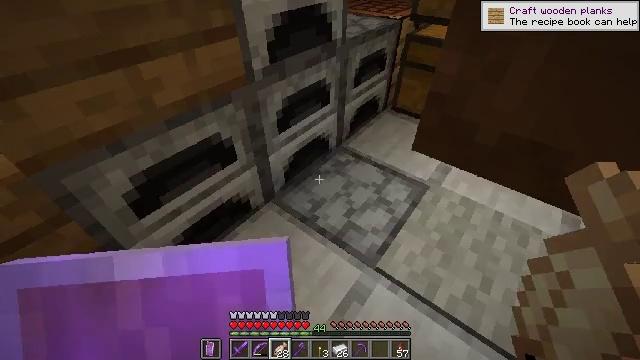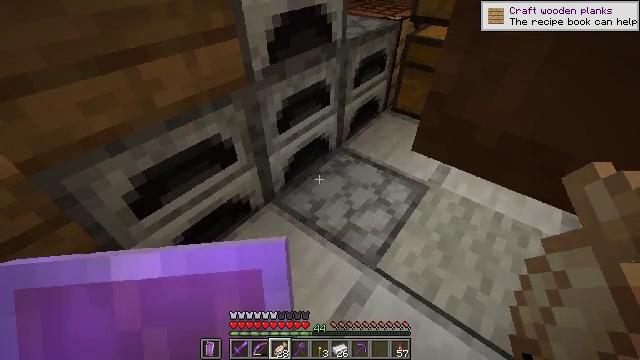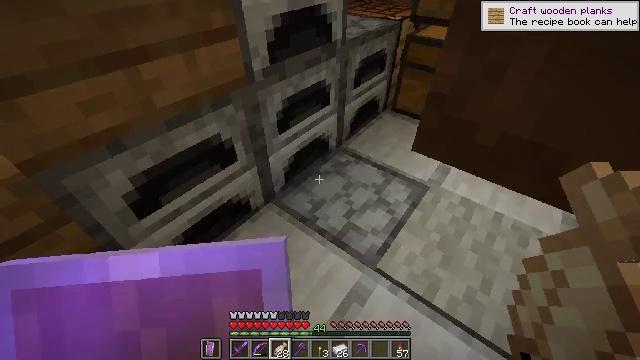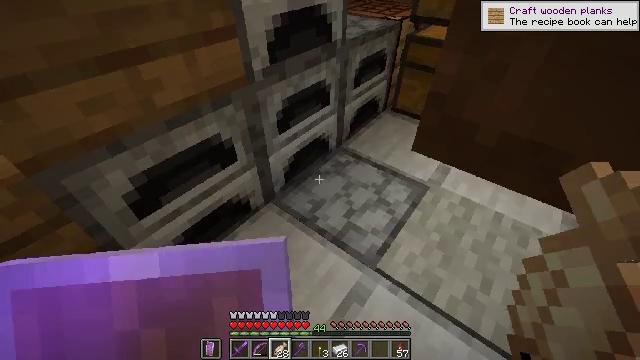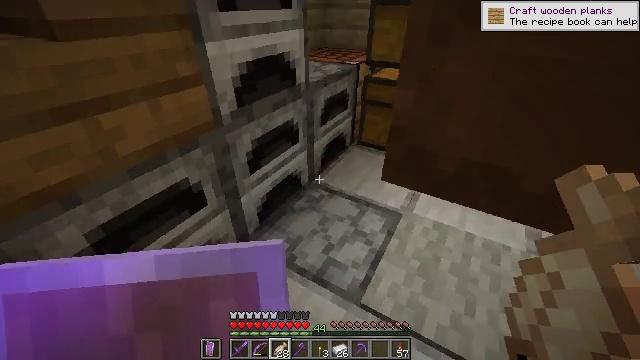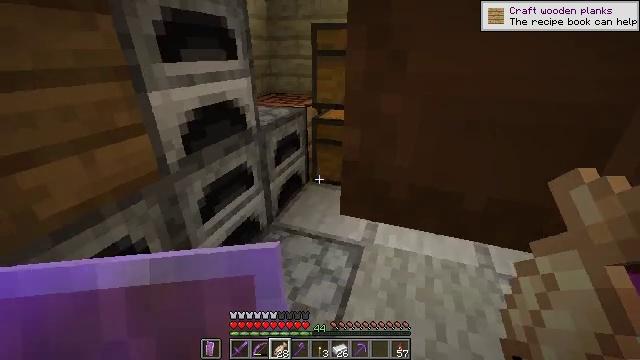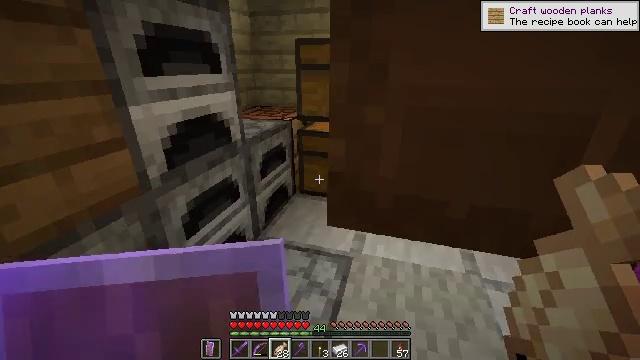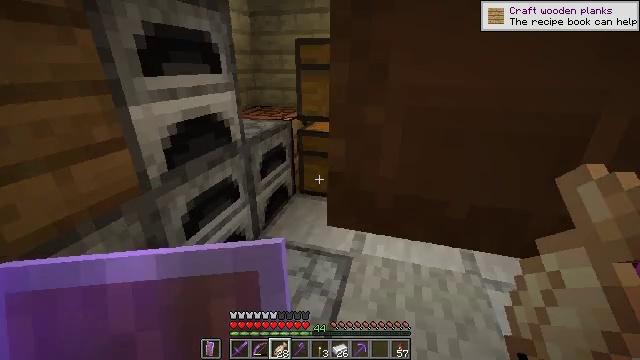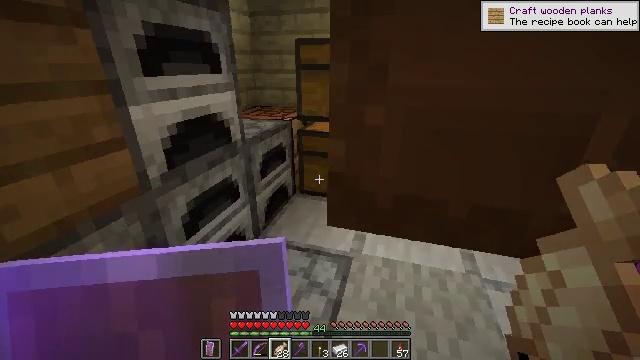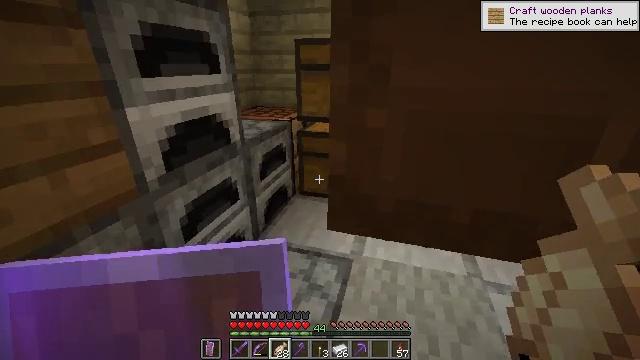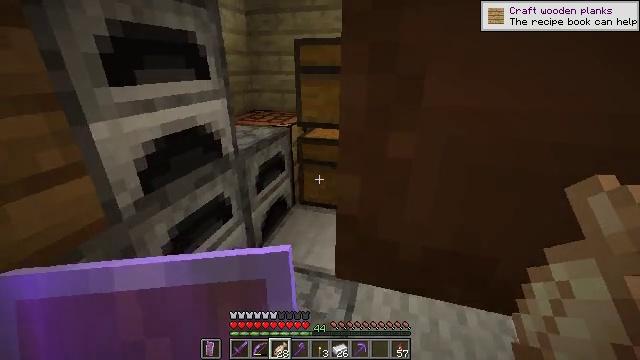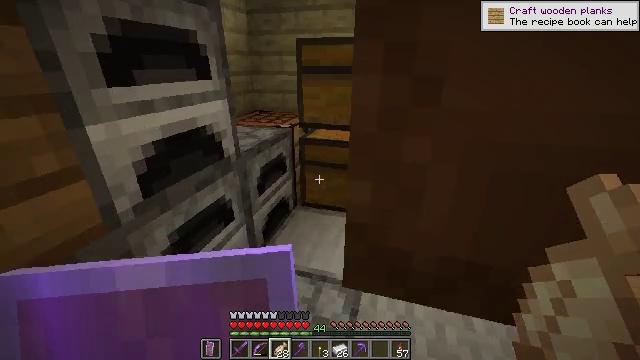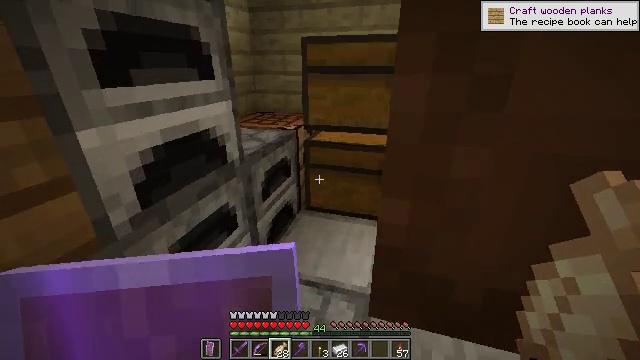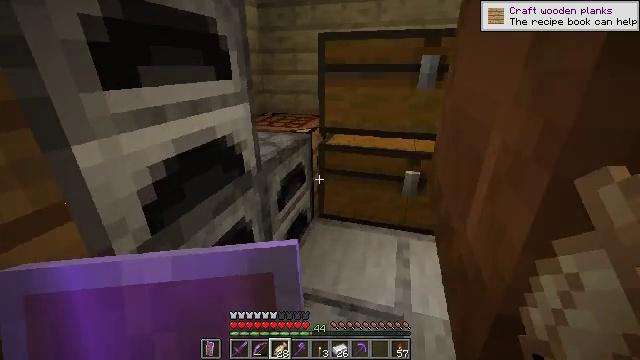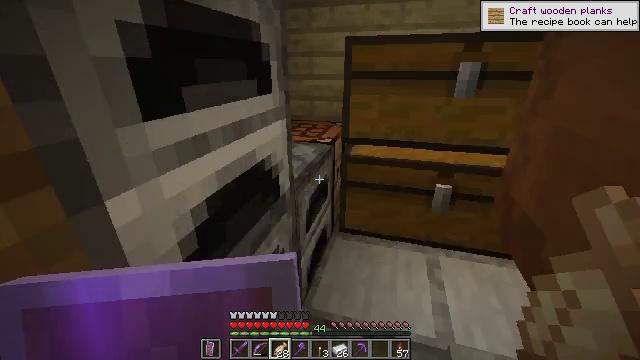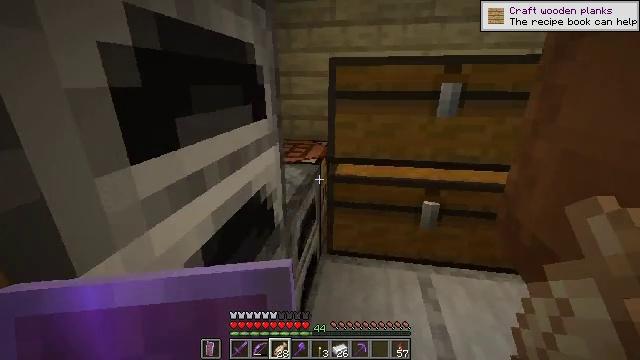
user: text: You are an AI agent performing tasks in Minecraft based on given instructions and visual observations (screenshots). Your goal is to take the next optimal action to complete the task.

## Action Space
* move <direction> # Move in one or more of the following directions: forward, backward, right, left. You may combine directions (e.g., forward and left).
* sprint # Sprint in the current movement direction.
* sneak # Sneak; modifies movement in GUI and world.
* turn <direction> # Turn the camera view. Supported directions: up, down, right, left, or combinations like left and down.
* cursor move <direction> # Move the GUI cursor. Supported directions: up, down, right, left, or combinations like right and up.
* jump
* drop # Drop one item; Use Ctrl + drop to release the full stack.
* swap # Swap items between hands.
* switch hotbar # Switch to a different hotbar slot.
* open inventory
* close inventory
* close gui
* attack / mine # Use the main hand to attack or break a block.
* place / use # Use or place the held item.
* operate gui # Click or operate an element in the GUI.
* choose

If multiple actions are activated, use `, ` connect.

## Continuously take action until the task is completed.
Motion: motion action
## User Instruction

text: Open inventory to craft crimson planks with crimson stems.
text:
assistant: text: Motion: no_op
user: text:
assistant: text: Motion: no_op
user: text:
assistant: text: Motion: no_op
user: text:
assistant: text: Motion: turn right and up
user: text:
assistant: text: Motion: turn right and up
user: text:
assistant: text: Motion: turn right and up
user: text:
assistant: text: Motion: no_op
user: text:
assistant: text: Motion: no_op
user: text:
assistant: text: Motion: move forward
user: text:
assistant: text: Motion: move forward
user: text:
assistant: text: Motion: move forward and move left
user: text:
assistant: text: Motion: move forward and move left
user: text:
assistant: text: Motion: move forward and move left
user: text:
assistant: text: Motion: move forward and move left
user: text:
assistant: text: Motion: move forward and move left, turn right and up
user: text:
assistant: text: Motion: move forward and move left, turn right and up
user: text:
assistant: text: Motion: move forward, turn right and up
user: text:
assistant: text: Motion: turn right
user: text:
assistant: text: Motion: no_op
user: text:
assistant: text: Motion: no_op
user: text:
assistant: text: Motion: no_op
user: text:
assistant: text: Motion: no_op
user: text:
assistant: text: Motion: no_op
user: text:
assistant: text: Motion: no_op
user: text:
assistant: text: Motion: no_op
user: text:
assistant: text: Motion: no_op
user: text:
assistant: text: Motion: no_op
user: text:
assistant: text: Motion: no_op
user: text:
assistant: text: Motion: no_op
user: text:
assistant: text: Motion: no_op